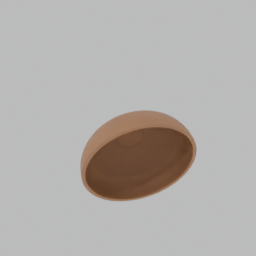
Label: decoration